Question: That's my current output

now
How can we change option menu title color?
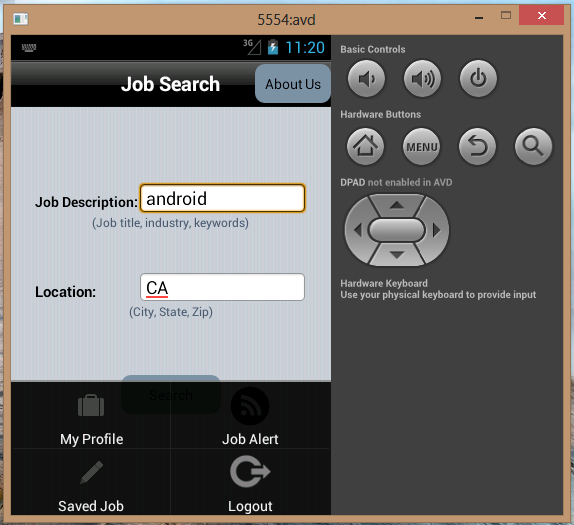
Answer: Create Actionview for menu options and you can change its background
'''
@Override
public boolean onCreateOptionsMenu(Menu menu) {
//You can add menuitems programmatically or by inflating menu
//Here I added programatically
//Create your own menu item layout and add it to menu
MenuItem menuItem = menu.add(0, 0, 0, "");
menuItem.setActionView(R.layout.menu_item1_layout);
menuItem.setShowAsAction(MenuItem.SHOW_AS_ACTION_ALWAYS);
//We can get the menu item layout by below line of code
View v = menu.getItem(0).getActionView();
//You set your own color or drawable by below line of code
v.setBackgroundResource(R.drawable.your_own_drawable);
return super.onCreateOptionsMenu(menu);
}
'''